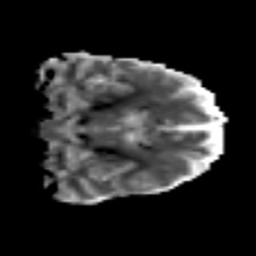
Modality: MD
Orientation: coronal
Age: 33
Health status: ill
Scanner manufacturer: philips
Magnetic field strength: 3 T
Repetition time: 9 s
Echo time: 0.127 s